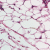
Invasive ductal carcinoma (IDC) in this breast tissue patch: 0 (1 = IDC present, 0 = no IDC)